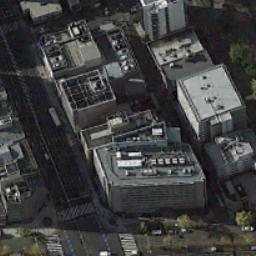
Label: commercial_area